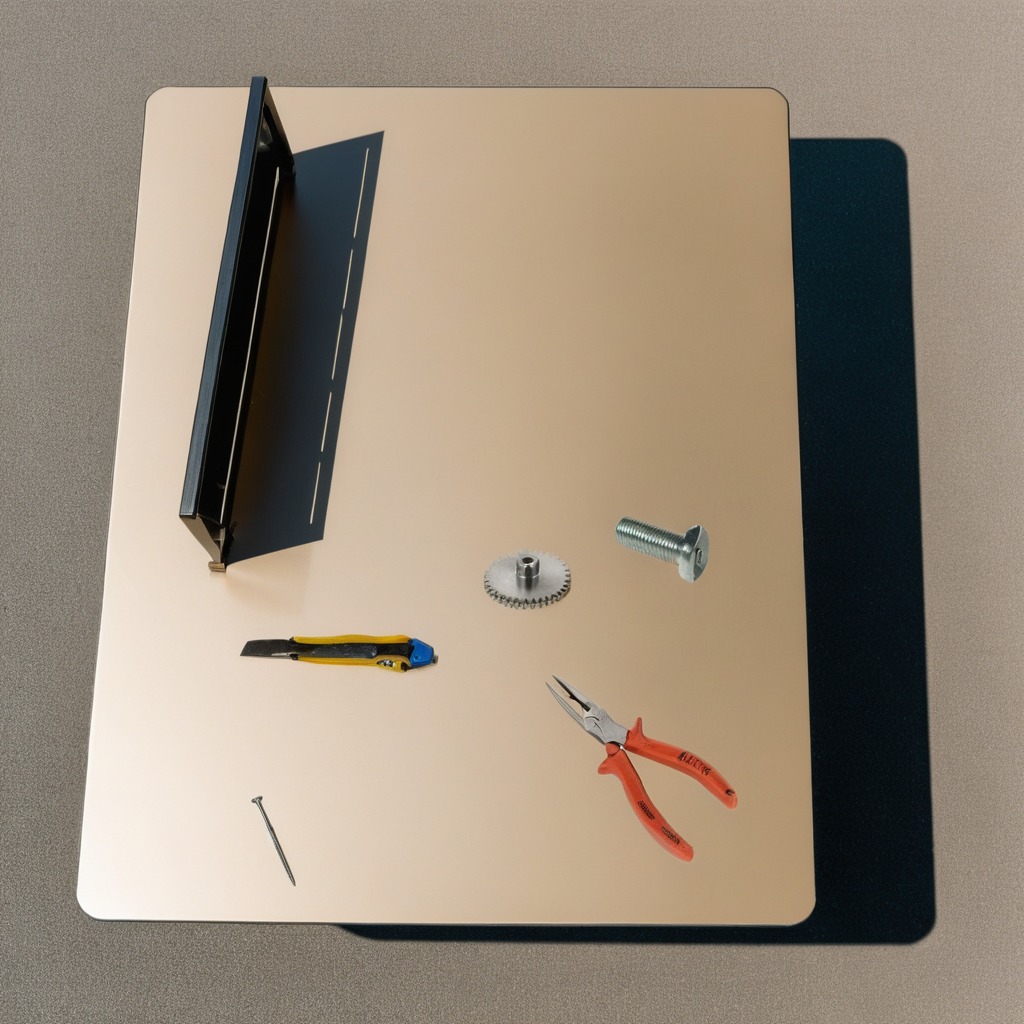
A steel gear with teeth, a utility knife, a metal machine screw, an iron nail, and pliers are lying on the utility table.